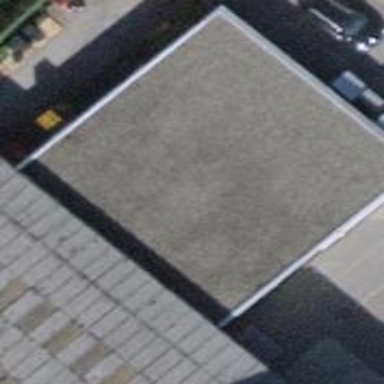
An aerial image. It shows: Building.